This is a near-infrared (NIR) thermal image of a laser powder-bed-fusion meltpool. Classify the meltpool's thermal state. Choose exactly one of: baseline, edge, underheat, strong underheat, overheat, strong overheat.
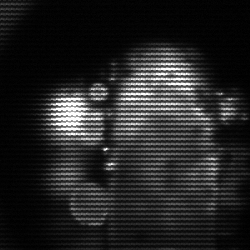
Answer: strong underheat